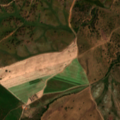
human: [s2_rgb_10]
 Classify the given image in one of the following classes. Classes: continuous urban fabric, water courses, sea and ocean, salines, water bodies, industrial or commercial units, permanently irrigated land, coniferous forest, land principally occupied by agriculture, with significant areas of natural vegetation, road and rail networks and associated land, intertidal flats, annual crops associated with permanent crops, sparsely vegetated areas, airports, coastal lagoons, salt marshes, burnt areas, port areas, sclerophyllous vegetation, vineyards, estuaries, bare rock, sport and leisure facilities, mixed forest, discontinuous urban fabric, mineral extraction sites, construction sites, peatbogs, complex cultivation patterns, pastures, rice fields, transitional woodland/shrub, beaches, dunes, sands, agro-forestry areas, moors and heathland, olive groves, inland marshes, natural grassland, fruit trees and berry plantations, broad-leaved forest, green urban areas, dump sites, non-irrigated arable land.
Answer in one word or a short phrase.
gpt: continuous urban fabric